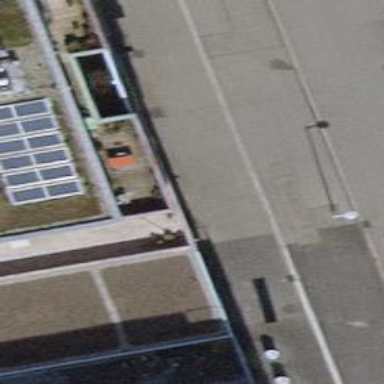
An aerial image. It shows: Parking entrance.